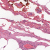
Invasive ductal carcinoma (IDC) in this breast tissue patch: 0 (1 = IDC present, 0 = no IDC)